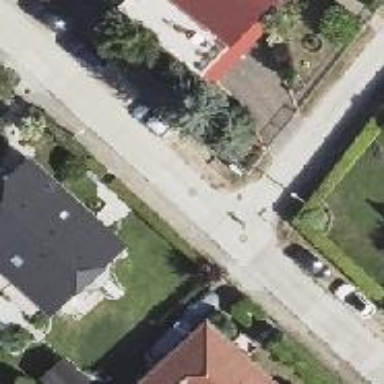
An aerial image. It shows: Residential road with concrete surface. The sidewalk is on the left.